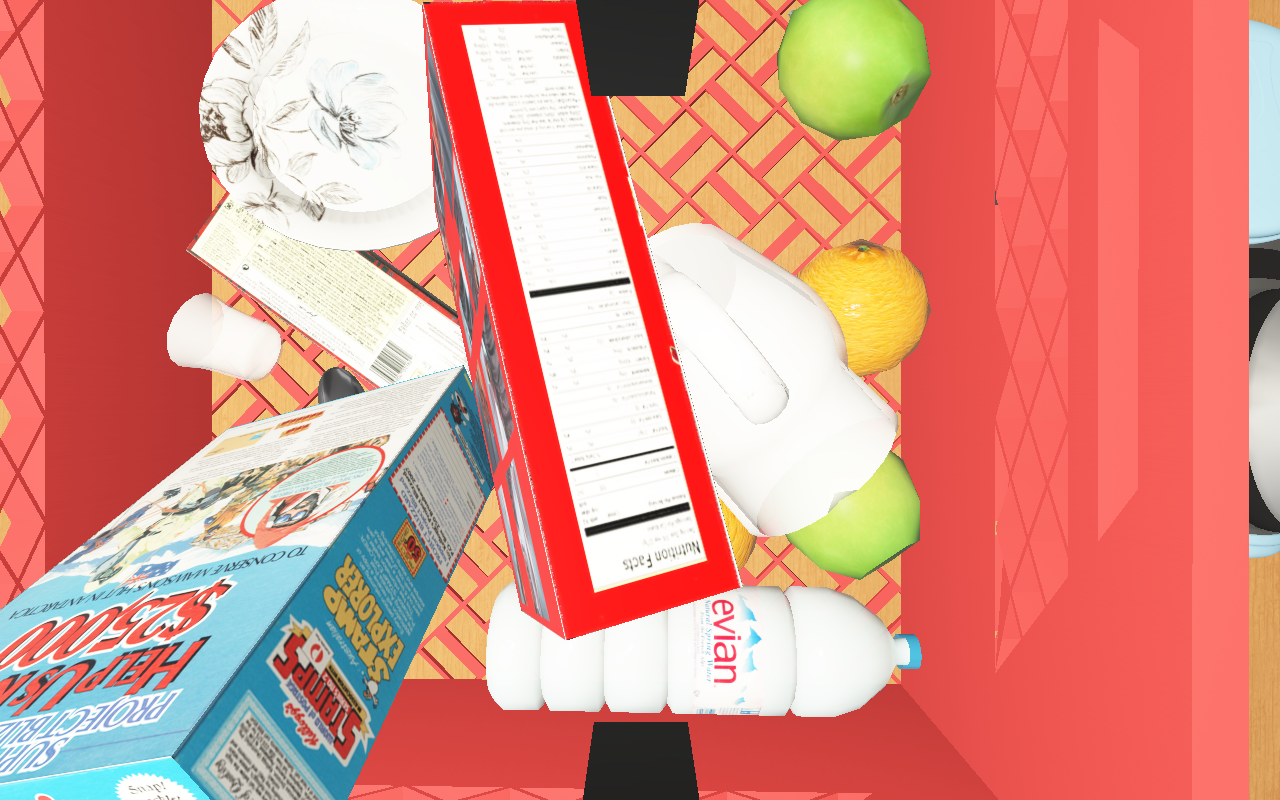
Objects in the scene:
carafe
water bottle
apple
apple
orange
wineglass
jam jar
cereal box
cereal box
biscuit box